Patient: sex F, age 59
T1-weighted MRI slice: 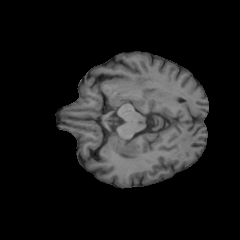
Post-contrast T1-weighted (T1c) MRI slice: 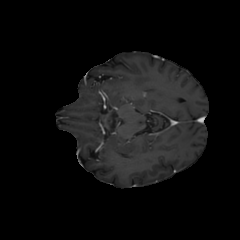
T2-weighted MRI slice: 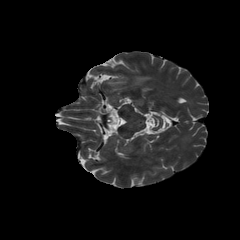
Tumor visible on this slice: yes
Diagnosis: Glioblastoma, IDH-wildtype
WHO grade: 4